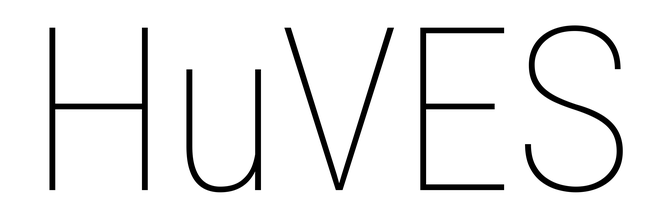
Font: Roboto_Condensed_Thin